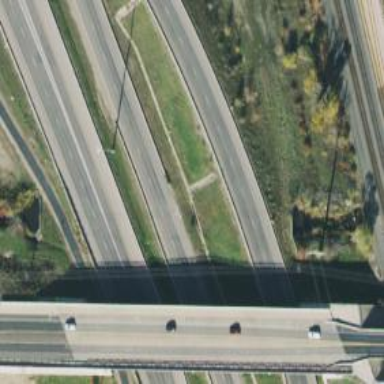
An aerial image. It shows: Asphalt motorway link.